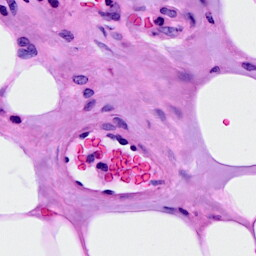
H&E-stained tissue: Breast